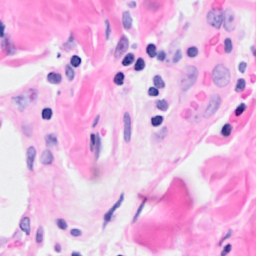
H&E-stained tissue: Breast